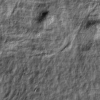
Label: not_dusty